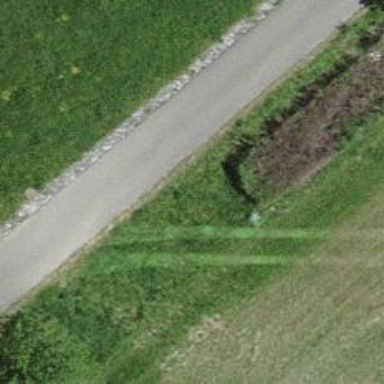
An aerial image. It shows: Hedge barrier.